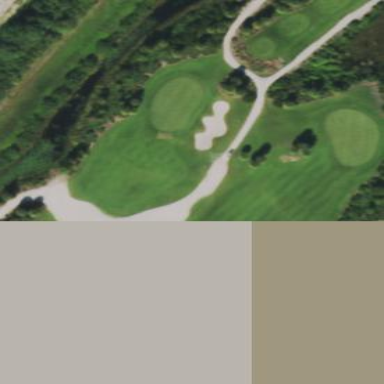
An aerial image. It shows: Grassy area designated as golf fairway.